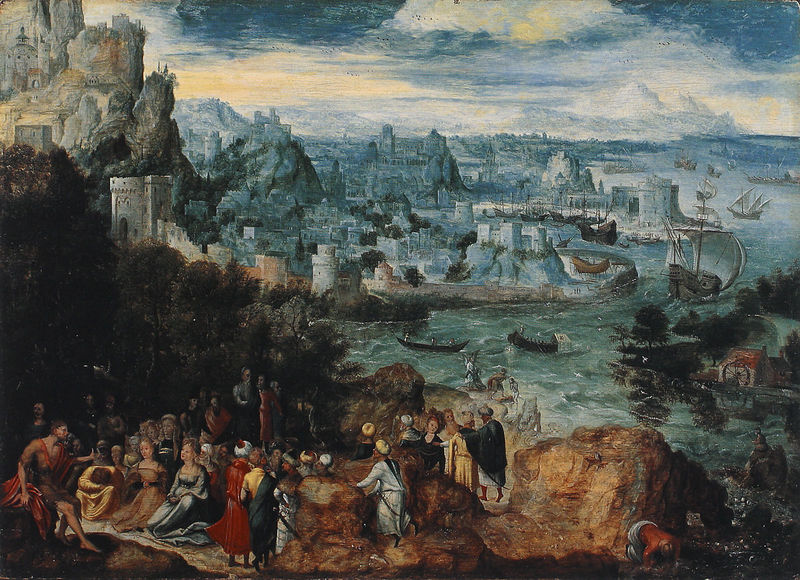
Titel: Landschaft mit der Predigt Johannes des Täufers
Künstler: Herri met de Bles
Institution: Cleveland, The Cleveland Museum of Art
Schlagwörter: berg, blau, gemälde, himmel, mann, meer, wasser, wolken, bäume, frauen, gelb, landschaft, menschen, sand, see, stadt, ufer, braun, damen, frau, licht, männer, ölbild, ausblick, blick, rot, ansammlung, gesellschaft, malerei, versammlung, mensch, öl, horizont, häuser, hügel, mühle, weite, höhle, wald, boot, boote, handel, turm, gischt, küste, schiff, schiffe, segel, segelboot, segelschiffe, wellen, mast, segelschiff, berge, fels, gebirge, farbe, hafen, masten, ölgemälde, luft, wetter, gefolge, ruderboot, ozean, hautfarbe, burg, türme, festung, schwert, dunkelhäutig, stadtmauer, ankunft, flotte, turban, burgen, fraune, hafenstadt, überblick, konstantinopel, türken, mesnchen, zegel, zermonie, zfer